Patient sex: F
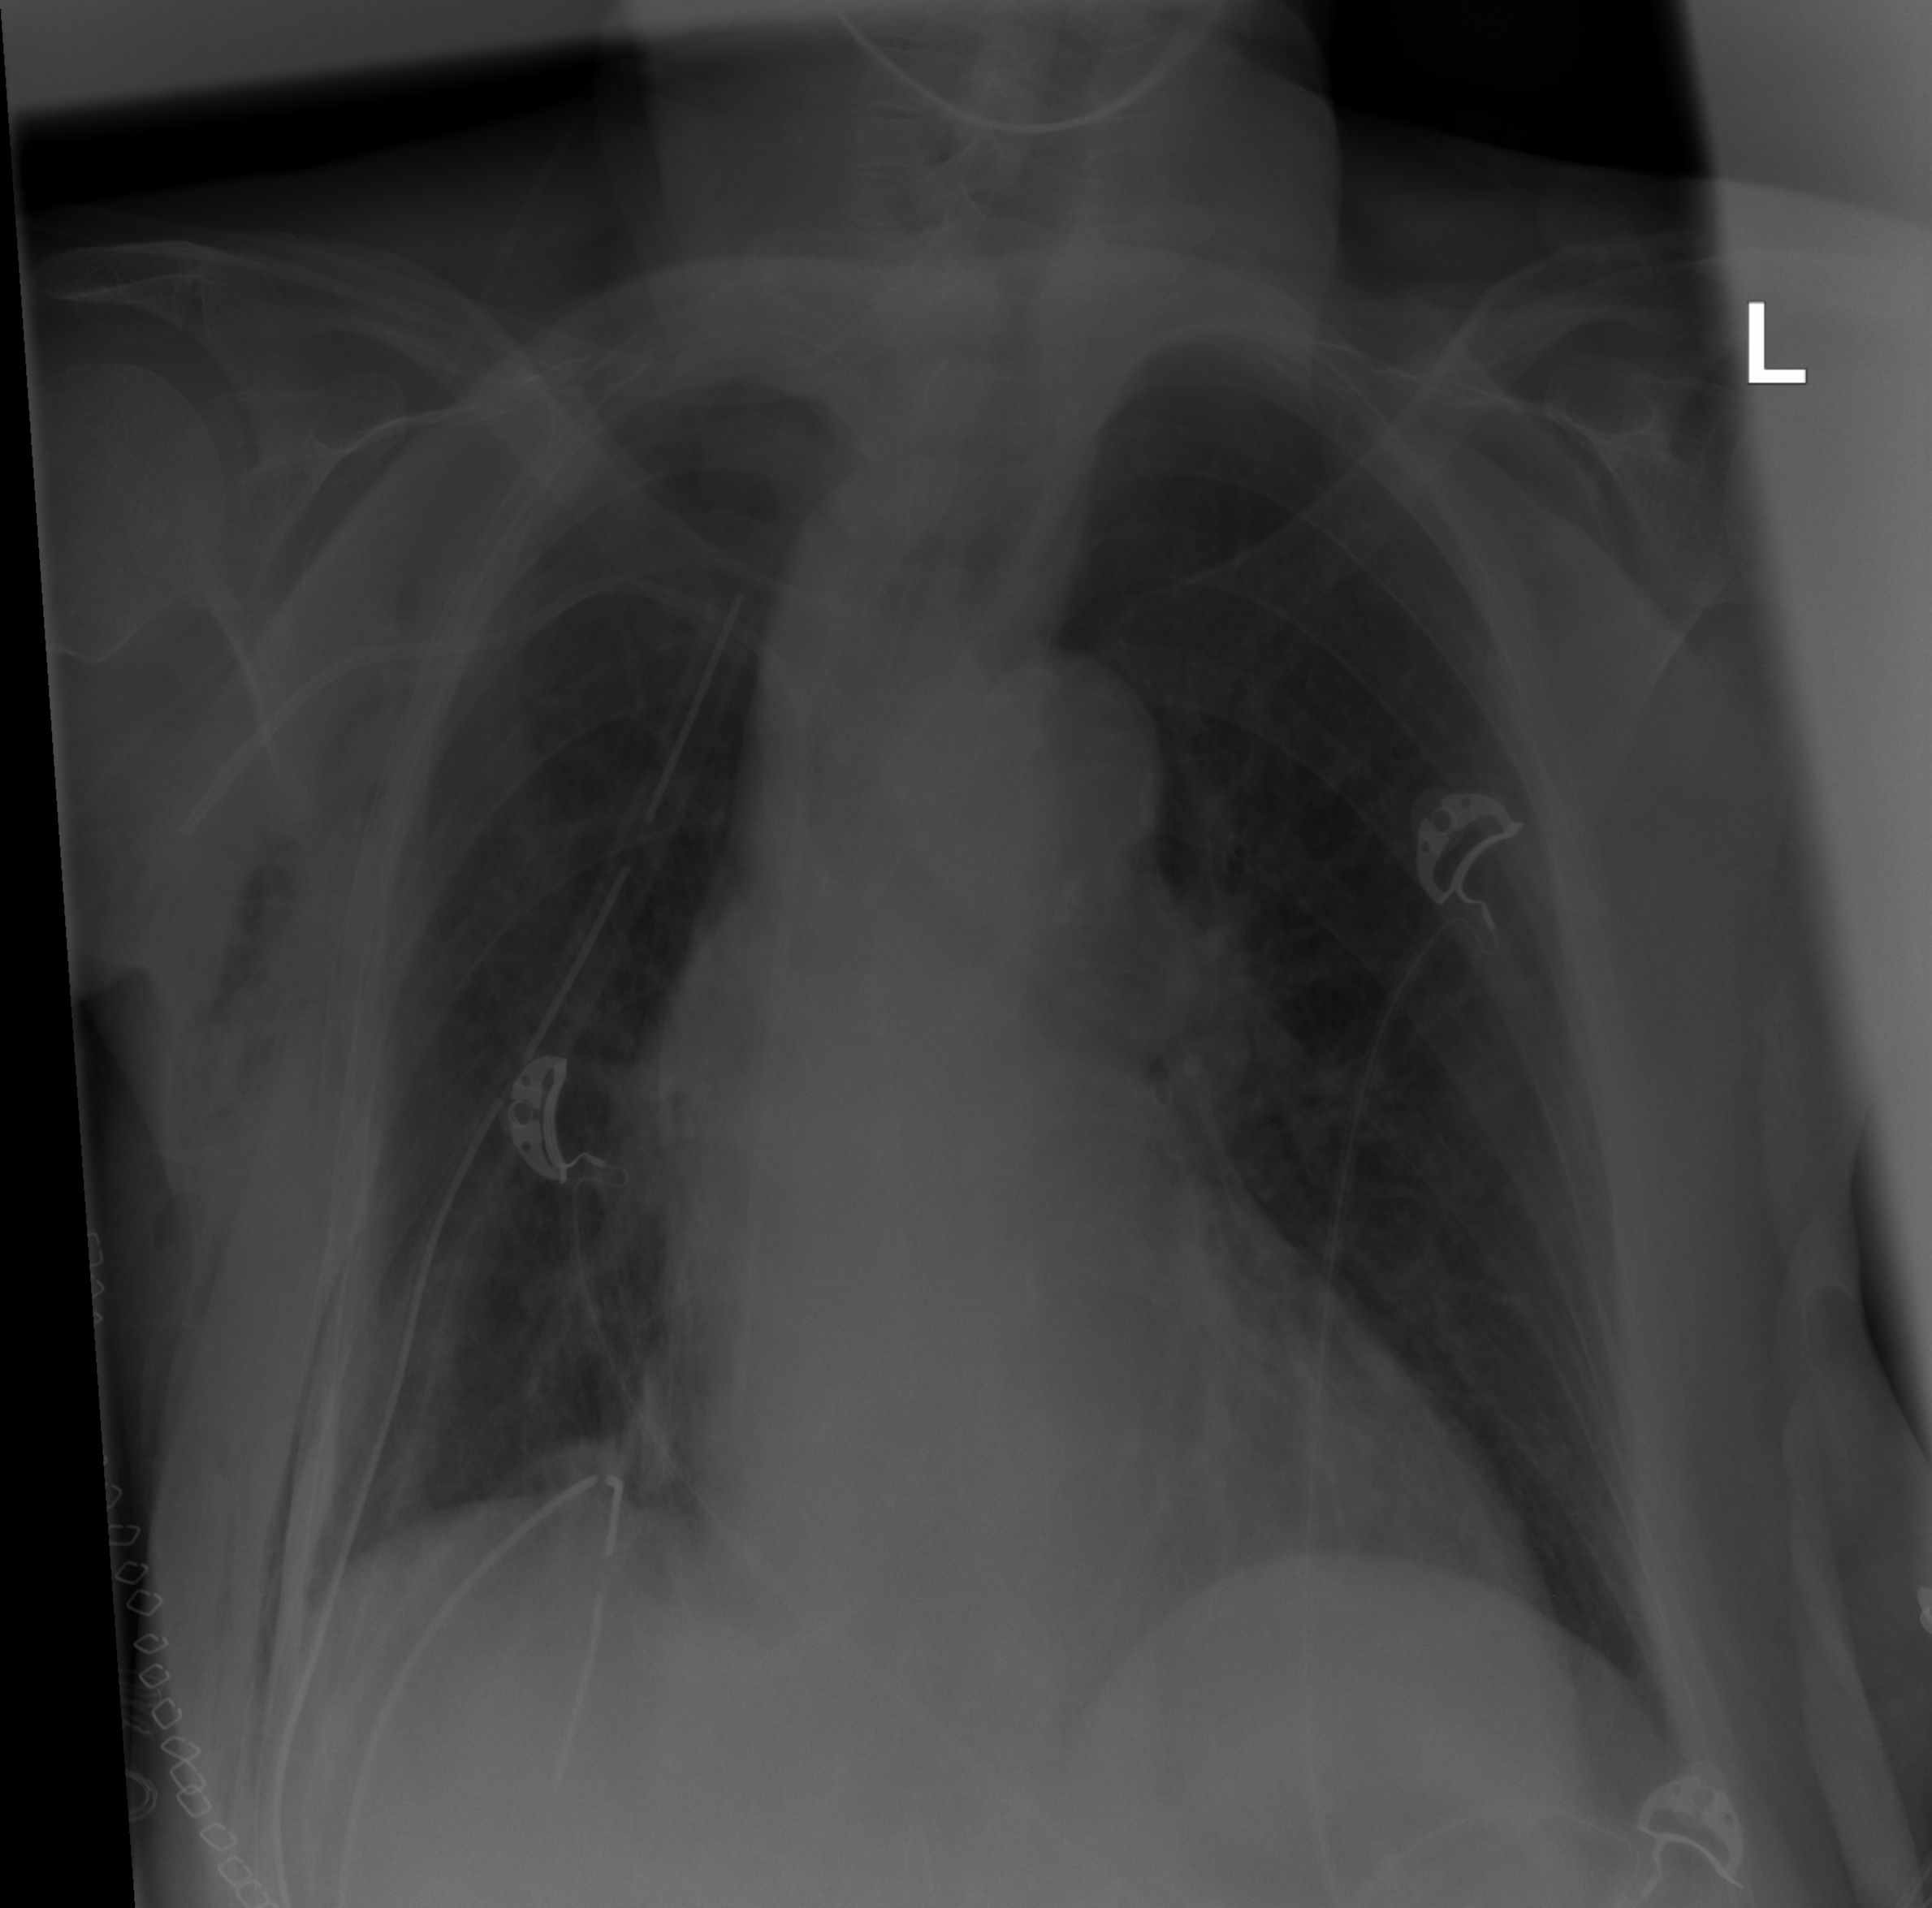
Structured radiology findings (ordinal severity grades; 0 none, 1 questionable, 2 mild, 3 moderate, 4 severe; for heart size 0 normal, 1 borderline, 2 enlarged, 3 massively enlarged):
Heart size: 1
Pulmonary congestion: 0
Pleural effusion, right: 0
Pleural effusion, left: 0
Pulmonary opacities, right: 0
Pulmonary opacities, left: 0
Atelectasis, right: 2
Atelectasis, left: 0